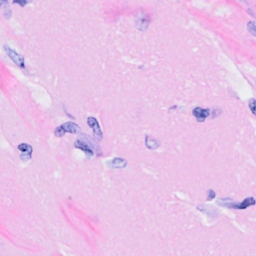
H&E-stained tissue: Breast